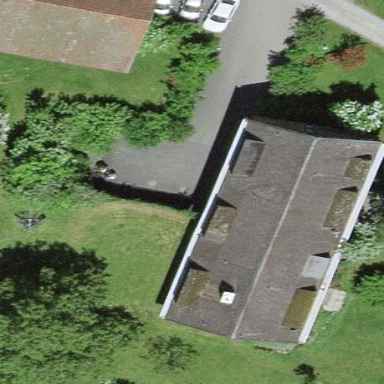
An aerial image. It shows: Gabled building.